Field crop: tomato
Growth stage: 1
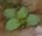
Species: solanum